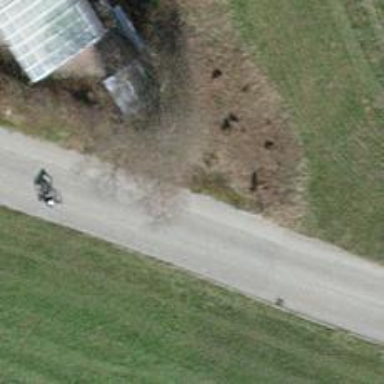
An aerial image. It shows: Hedge acting as barrier.